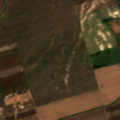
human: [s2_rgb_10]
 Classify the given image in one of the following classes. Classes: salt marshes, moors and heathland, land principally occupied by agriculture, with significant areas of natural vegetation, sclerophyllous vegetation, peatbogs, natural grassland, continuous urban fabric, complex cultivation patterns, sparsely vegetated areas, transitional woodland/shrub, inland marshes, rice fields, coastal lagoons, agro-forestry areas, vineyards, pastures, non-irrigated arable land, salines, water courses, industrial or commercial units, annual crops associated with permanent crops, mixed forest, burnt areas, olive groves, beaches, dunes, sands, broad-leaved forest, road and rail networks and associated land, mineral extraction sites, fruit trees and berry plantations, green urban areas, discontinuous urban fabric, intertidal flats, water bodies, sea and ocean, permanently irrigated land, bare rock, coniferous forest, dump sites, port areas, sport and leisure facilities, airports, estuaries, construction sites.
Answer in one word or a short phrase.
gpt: non-irrigated arable land, pastures